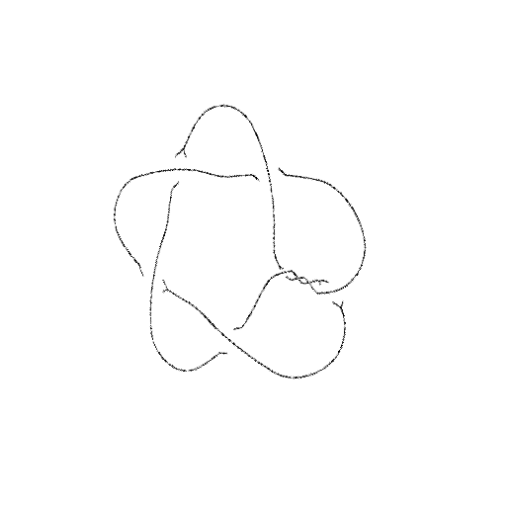
Crossing number: 8